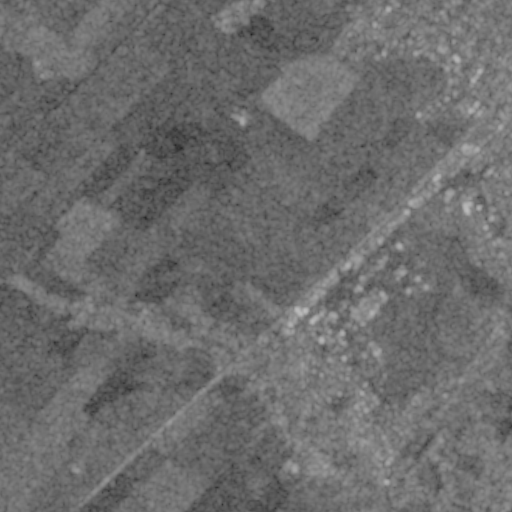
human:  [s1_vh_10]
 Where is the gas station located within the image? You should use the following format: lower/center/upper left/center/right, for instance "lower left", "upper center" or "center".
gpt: The gas station is located in the center right of the image.
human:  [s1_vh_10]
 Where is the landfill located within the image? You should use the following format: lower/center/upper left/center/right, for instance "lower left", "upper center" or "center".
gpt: The landfill is located in the lower center of the image.
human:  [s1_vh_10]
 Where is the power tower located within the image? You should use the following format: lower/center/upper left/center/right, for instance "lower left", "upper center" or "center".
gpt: The power tower is located in the upper left of the image.
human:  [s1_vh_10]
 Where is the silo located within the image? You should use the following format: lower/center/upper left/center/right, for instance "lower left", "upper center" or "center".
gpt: The silo is located in the upper left of the image.
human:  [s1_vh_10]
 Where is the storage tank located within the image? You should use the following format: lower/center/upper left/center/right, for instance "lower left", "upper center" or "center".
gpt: The storage tank is located in the center right of the image.
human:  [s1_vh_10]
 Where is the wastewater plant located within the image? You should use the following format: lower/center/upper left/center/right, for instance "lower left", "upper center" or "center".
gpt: The wastewater plant is located in the lower right of the image.
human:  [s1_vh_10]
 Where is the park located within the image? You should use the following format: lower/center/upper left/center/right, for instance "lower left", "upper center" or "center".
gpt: There is no park in the image.

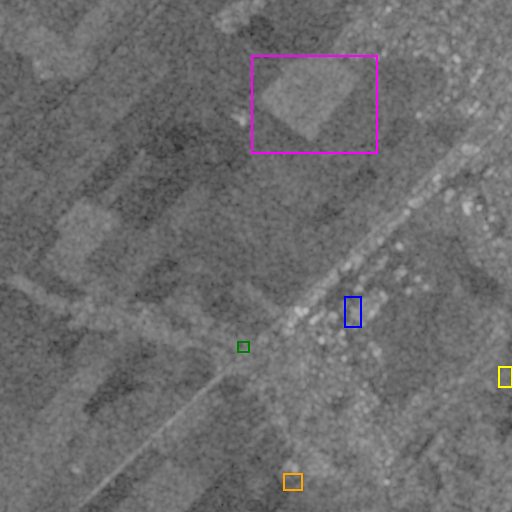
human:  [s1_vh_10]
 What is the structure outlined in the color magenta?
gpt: The structure outlined in magenta is a crop field.
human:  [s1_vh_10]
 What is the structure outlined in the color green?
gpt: The structure outlined in green is a landfill.
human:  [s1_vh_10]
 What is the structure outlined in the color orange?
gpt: The structure outlined in orange is a park.
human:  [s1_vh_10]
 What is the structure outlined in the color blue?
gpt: The structure outlined in blue is a parking lot.
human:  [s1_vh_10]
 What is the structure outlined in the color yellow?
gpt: The structure outlined in yellow is a wastewater plant.
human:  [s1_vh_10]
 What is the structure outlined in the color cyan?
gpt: There is no cyan outline.